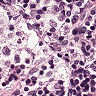
Metastatic tissue present: no